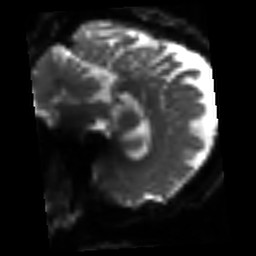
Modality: sbref
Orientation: sagittal
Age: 71
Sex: female
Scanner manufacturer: siemens
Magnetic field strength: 3 T
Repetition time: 3.2 s
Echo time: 0.081 s